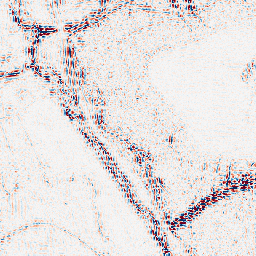
Category: wavelet
Decomposition family: wavelet_reverse_biorthogonal
Decomposition parameters: wavelet: rbio5.5
level: 2
Upsampling method: regularized
Upsampling parameters: scale: 4
lambda_reg: 0.01
Upsampling scale: 4